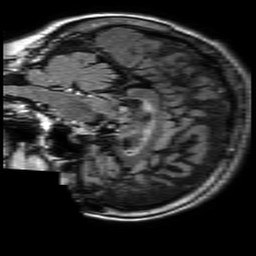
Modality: FLAIR
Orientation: sagittal
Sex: female
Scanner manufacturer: philips
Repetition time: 11 s
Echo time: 0.125 s